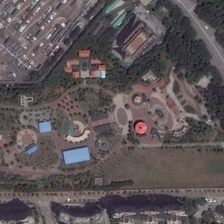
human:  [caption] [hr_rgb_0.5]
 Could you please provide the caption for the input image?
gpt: many green trees are in a park near a parking lot .

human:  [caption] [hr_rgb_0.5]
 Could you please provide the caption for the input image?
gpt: many green trees are in a park near a parking lot .

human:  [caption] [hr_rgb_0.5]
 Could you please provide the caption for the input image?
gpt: many green trees are in a park near a parking lot .

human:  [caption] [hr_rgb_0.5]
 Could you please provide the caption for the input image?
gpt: many green trees are in a park near a parking lot .

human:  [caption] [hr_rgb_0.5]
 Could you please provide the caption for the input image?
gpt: many green trees are in a park near a parking lot .